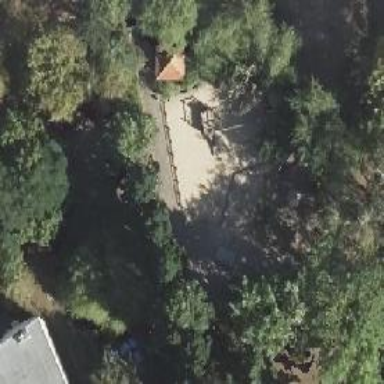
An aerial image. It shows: Playground area for leisure land.